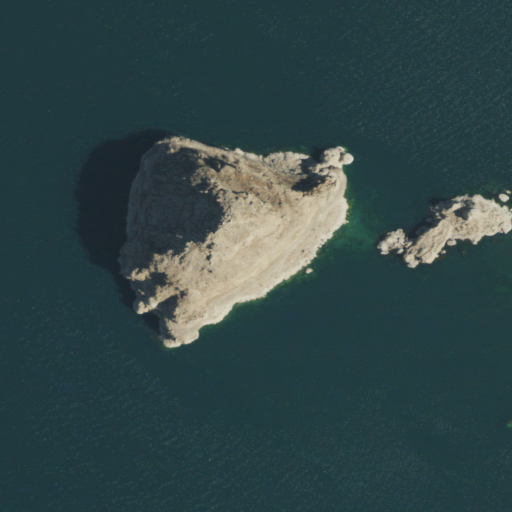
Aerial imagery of island in Nevada named The Pyramid containing open water, shrub, herbaceous wetlands, and grassland